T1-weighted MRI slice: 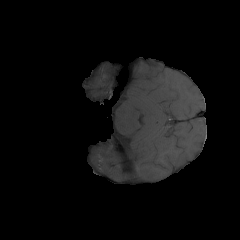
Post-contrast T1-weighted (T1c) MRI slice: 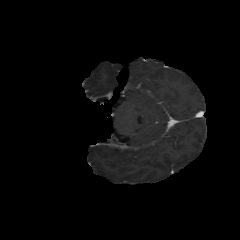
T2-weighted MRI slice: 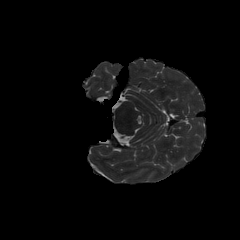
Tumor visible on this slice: no